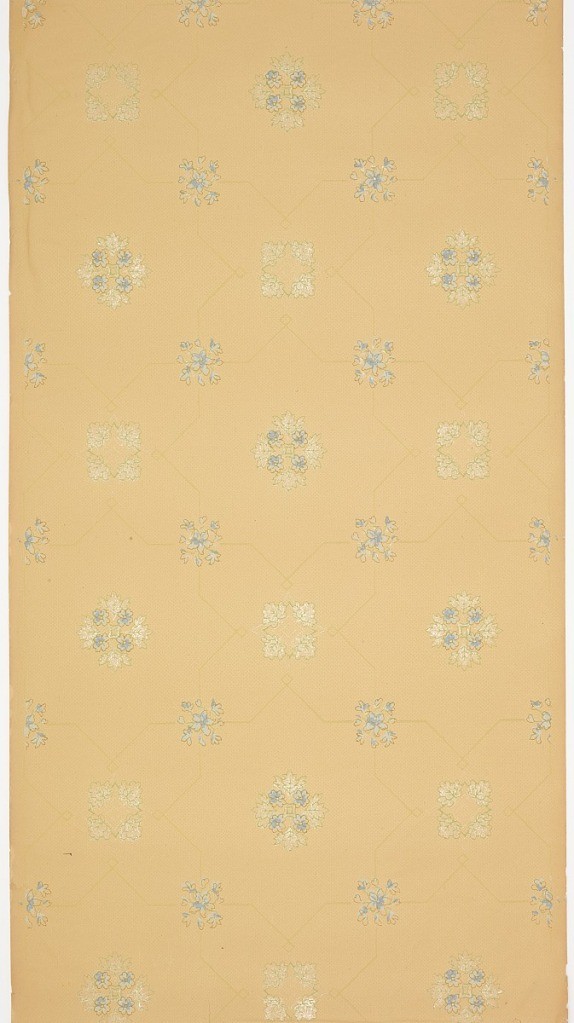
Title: Ceiling paper
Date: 1905–1915
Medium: Machine-printed paper, ungrounded, liquid mica
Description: Repeating blue flower motif, foliate motif and blue flower with foliage motif all enframed by geometric shapes (resembling seven-pointed stars and stylized four-petal flowers) on a small dot background. Printed in light blues, light green, brown, tan and white liquid mica on ungrounded paper.